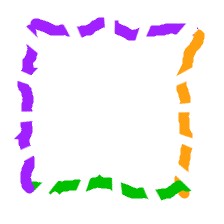
Shape: square